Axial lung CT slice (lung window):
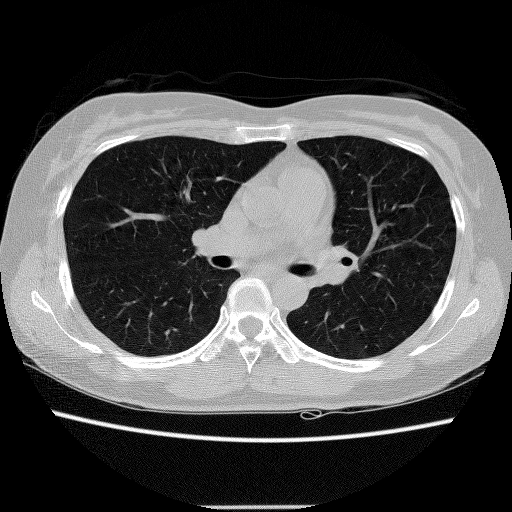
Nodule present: no